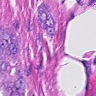
Metastatic tissue present: yes